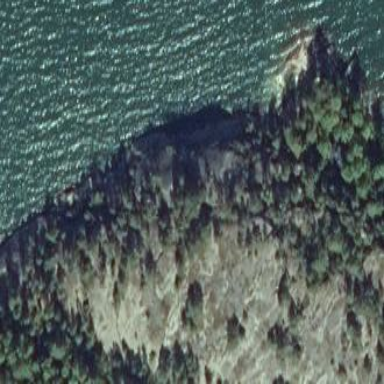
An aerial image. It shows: Landscape dominated by bare rock.